Interaction volume radius: 5 \u00c5
Interaction volume height: 15 \u00c5
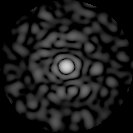
Disorder parameter: 0.8643